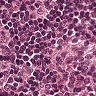
Metastatic tissue present: no